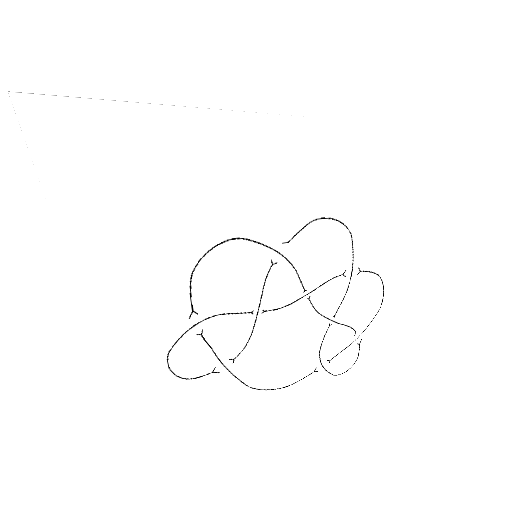
Crossing number: 9